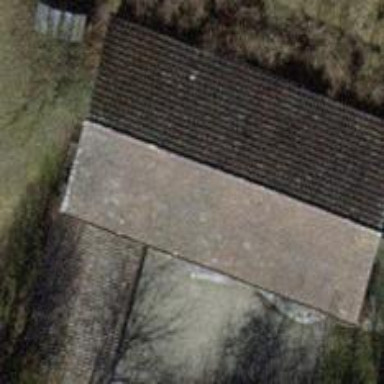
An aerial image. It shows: Gabled roof kindergarten building.